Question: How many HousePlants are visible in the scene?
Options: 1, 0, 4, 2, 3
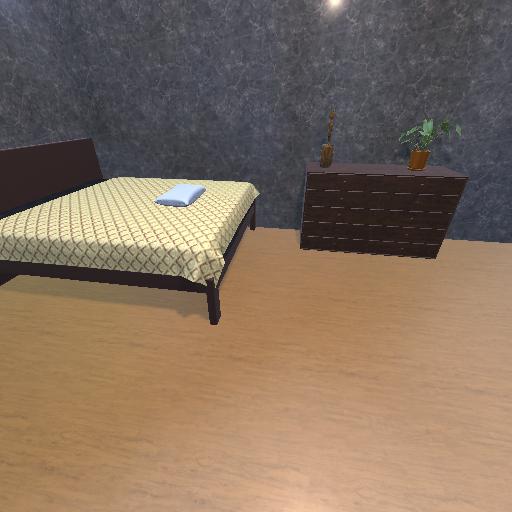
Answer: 1